Question: Please help with the implementation of svg animation from left to right. Attached code and gif. Thanks.

'''
.ab-container {
display: flex;
flex-direction: row;
width: 100%;
justify-content: space-between;
max-width: 400px;
height: 80px;
border: 1px solid black;
align-items: center;
padding: 20px;
}
'''
'''
<div class="ab-container">
<div class="vfa-box1">
<img src="https://svgshare.com/i/CLH.svg" width="80" height="11">
<div class="vfa-subtitle-box">
<span class="vfa-bold">Security</span>
</div>
</div>
<div class="vfa-box2">
<img src="https://svgshare.com/i/CLH.svg" width="80" height="11">
<div class="vfa-subtitle-box">
<span class="vfa-bold">Sales always</span>
</div>
</div>
<div class="vfa-box3">
<img src="https://svgshare.com/i/CLH.svg" width="80" height="11">
<div class="vfa-subtitle-box">
<span class="vfa-bold">Best quality</span>
</div>
</div>
</div>
'''
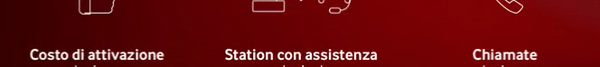
Answer: This is how I would do it:
I'm using your path as a clipping path: '<clipPath id="clip">'. Instead of the images I'm using SVG elements where I'm animating a line by changing the value of the 'stroke-dashoffset' attribute from 80 (total length) to 0. Each animation begins when the previous one ends.
'''
.ab-container {
display: flex;
flex-direction: row;
width: 100%;
justify-content: space-between;
max-width: 400px;
height: 80px;
border: 1px solid black;
align-items: center;
padding: 20px;
}
line {
stroke: #ffd328;
clip-path: url(#clip);
stroke-width: 11;
stroke-dasharray: 80;
}
'''
'''
<div class="ab-container">
<div class="vfa-box1">
<svg width="80px" height="11px" viewBox="34 60 80 11" >
<line x1="34" x2="114" y1="65.5" y2="65.5" stroke-dashoffset="80" >
<animate id="a"
attributeName="stroke-dashoffset"
from="80" to="0"
dur="1s"
fill="freeze"/>
</line>
</svg>
<div class="vfa-subtitle-box">
<span class="vfa-bold">Security</span>
</div>
</div>
<div class="vfa-box2">
<svg width="80px" height="11px" viewBox="34 60 80 11" >
<line x1="34" x2="114" y1="65.5" y2="65.5" stroke-dashoffset="80" >
<animate id="b"
attributeName="stroke-dashoffset"
from="80" to="0"
dur="1s"
begin="a.end"
fill="freeze"/>
</line>
</svg>
<div class="vfa-subtitle-box">
<span class="vfa-bold">Sales always</span>
</div>
</div>
<div class="vfa-box3">
<svg width="80px" height="11px" viewBox="34 60 80 11" >
<line x1="34" x2="114" y1="65.5" y2="65.5" stroke-dashoffset="80" >
<animate id="c"
attributeName="stroke-dashoffset"
from="80" to="0"
dur="1s"
begin="b.end"
fill="freeze"/>
</line>
</svg>
<div class="vfa-subtitle-box">
<span class="vfa-bold">Best quality</span>
</div>
</div>
</div>
<svg width="0" height="0" viewBox="34 60 80 11" >
<!-- Generator: Sketch 53.2 (72643) - https://sketchapp.com -->
<title>Fill 1</title>
<desc>Created with Sketch.</desc>
<clipPath id="clip">
<path id="stroke" d="M110.183516,61.<PHONE> C110.184437,61.<PHONE> 110.185359,61.<PHONE> 110.186281,61.<PHONE> C111.047584,61.<PHONE> 111.908888,61.<PHONE> 112.798303,61.<PHONE> C112.626411,60.<PHONE> 112.012116,60.<PHONE> 110.977076,60.<PHONE> C108.751235,60.<PHONE> 106.525394,60.<PHONE> 104.299553,60.<PHONE> C93.<PHONE>,59.954127 102.271871,61.<PHONE> 43.<PHONE>,60.<PHONE> C41.475067,59.<PHONE> 39.<PHONE>,60.<PHONE> 37.<PHONE>,60.<PHONE> C35.<PHONE>,60.<PHONE> 35.373589,60.<PHONE> 35.<PHONE>,61.<PHONE> C36.<PHONE>,61.<PHONE> 36.<PHONE>,61.<PHONE> 37.<PHONE>,61.<PHONE> C37.814641,61.<PHONE> 37.<PHONE>,61.<PHONE> 37.<PHONE>,61.<PHONE> C37.035827,61.706141 36.<PHONE>,61.<PHONE> 35.<PHONE>,61.<PHONE> C34.<PHONE>,61.<PHONE> 33.<PHONE>,62.<PHONE> 34.<PHONE>,63.<PHONE> C34.<PHONE>,64.<PHONE> 34.470349,64.<PHONE> 35.<PHONE>,64.<PHONE> C37.<PHONE>,64.941871 38.<PHONE>,64.<PHONE> 39.<PHONE>,64.<PHONE> C39.<PHONE>,65.<PHONE> 39.<PHONE>,65.102007 39.<PHONE>,65.<PHONE> C38.<PHONE>,65.<PHONE> 37.<PHONE>,65.<PHONE> 36.<PHONE>,65.<PHONE> C35.<PHONE>,65.<PHONE> 34.<PHONE>,65.<PHONE> 34.<PHONE>,66.537612 C34.<PHONE>,67.55883 35.<PHONE>,68.<PHONE> 36.764855,68.<PHONE> C37.<PHONE>,68.<PHONE> 38.<PHONE>,68.<PHONE> 38.768573,68.<PHONE> C38.<PHONE>,68.662223 38.<PHONE>,68.<PHONE> 38.<PHONE>,68.<PHONE> C38.<PHONE>,69.<PHONE> 37.<PHONE>,69.<PHONE> 36.<PHONE>,69.<PHONE> C38.<PHONE>,70.<PHONE> 39.<PHONE>,70.<PHONE> 40.<PHONE>,70.<PHONE> C94.<PHONE>,69.<PHONE> 77.945223,71.<PHONE> 93.<PHONE>,70.<PHONE> C98.<PHONE>,70.<PHONE> 102.630863,70.<PHONE> 107.045679,70.<PHONE> C108.509296,70.<PHONE> 109.902405,70.<PHONE> 111.172932,69.<PHONE> C110.401491,69.<PHONE> 109.776597,69.<PHONE> 109.152163,68.<PHONE> C109.17797,68.<PHONE> 109.204698,68.662223 109.231427,68.<PHONE> C109.899179,68.<PHONE> 110.568775,68.<PHONE> 111.234684,68.<PHONE> C112.301521,68.<PHONE> 113.22596,67.55883 113.299233,66.537612 C113.370201,65.<PHONE> 112.314885,65.<PHONE> 111.620865,65.<PHONE> C110.537438,65.<PHONE> 109.428204,65.<PHONE> 108.33003,65.<PHONE> C108.342012,65.102007 108.353072,65.<PHONE> 108.365054,64.<PHONE> C109.677517,64.<PHONE> 110.990902,64.941871 112.303825,64.<PHONE> C113.529651,64.<PHONE> 113.896477,64.<PHONE> 113.98081,63.<PHONE> C114.101549,62.<PHONE> 113.656842,61.<PHONE> 112.524566,61.<PHONE> C111.748517,61.<PHONE> 110.964173,61.706141 110.183516,61.<PHONE> Z" id="Fill-1"></path>
</clipPath>
</svg>
'''
And this is how I would do it using CSS animations. The logic is the same as before. I'm using the path to clip the lines, and I'm animating the stroke-dashoffset from 80 to 0.
'''
.ab-container {
display: flex;
flex-direction: row;
width: 100%;
justify-content: space-between;
max-width: 400px;
height: 80px;
border: 1px solid black;
align-items: center;
padding: 20px;
}
line {
stroke: #ffd328;
clip-path: url(#clip);
stroke-width: 11;
stroke-dasharray:80;
stroke-dashoffset:80;
animation:dash .5s forwards;
}
.vfa-box2 line{
animation-delay:.5s
}
.vfa-box3 line{
animation-delay:1s
}
@keyframes dash {
to {
stroke-dashoffset: 0;
}
}
'''
'''
<div class="ab-container">
<div class="vfa-box1">
<svg width="80px" height="11px" viewBox="34 60 80 11" >
<line x1="34" x2="114" y1="65.5" y2="65.5" stroke-dashoffset="80" >
</line>
</svg>
<div class="vfa-subtitle-box">
<span class="vfa-bold">Security</span>
</div>
</div>
<div class="vfa-box2">
<svg width="80px" height="11px" viewBox="34 60 80 11" >
<line x1="34" x2="114" y1="65.5" y2="65.5" stroke-dashoffset="80" >
</line>
</svg>
<div class="vfa-subtitle-box">
<span class="vfa-bold">Sales always</span>
</div>
</div>
<div class="vfa-box3">
<svg width="80px" height="11px" viewBox="34 60 80 11" >
<line x1="34" x2="114" y1="65.5" y2="65.5" stroke-dashoffset="80" >
</line>
</svg>
<div class="vfa-subtitle-box">
<span class="vfa-bold">Best quality</span>
</div>
</div>
</div>
<svg width="80px" height="11px" viewBox="34 60 80 11" >
<!-- Generator: Sketch 53.2 (72643) - https://sketchapp.com -->
<title>Fill 1</title>
<desc>Created with Sketch.</desc>
<clipPath id="clip">
<path id="stroke" d="M110.183516,61.<PHONE> C110.184437,61.<PHONE> 110.185359,61.<PHONE> 110.186281,61.<PHONE> C111.047584,61.<PHONE> 111.908888,61.<PHONE> 112.798303,61.<PHONE> C112.626411,60.<PHONE> 112.012116,60.<PHONE> 110.977076,60.<PHONE> C108.751235,60.<PHONE> 106.525394,60.<PHONE> 104.299553,60.<PHONE> C93.<PHONE>,59.954127 102.271871,61.<PHONE> 43.<PHONE>,60.<PHONE> C41.475067,59.<PHONE> 39.<PHONE>,60.<PHONE> 37.<PHONE>,60.<PHONE> C35.<PHONE>,60.<PHONE> 35.373589,60.<PHONE> 35.<PHONE>,61.<PHONE> C36.<PHONE>,61.<PHONE> 36.<PHONE>,61.<PHONE> 37.<PHONE>,61.<PHONE> C37.814641,61.<PHONE> 37.<PHONE>,61.<PHONE> 37.<PHONE>,61.<PHONE> C37.035827,61.706141 36.<PHONE>,61.<PHONE> 35.<PHONE>,61.<PHONE> C34.<PHONE>,61.<PHONE> 33.<PHONE>,62.<PHONE> 34.<PHONE>,63.<PHONE> C34.<PHONE>,64.<PHONE> 34.470349,64.<PHONE> 35.<PHONE>,64.<PHONE> C37.<PHONE>,64.941871 38.<PHONE>,64.<PHONE> 39.<PHONE>,64.<PHONE> C39.<PHONE>,65.<PHONE> 39.<PHONE>,65.102007 39.<PHONE>,65.<PHONE> C38.<PHONE>,65.<PHONE> 37.<PHONE>,65.<PHONE> 36.<PHONE>,65.<PHONE> C35.<PHONE>,65.<PHONE> 34.<PHONE>,65.<PHONE> 34.<PHONE>,66.537612 C34.<PHONE>,67.55883 35.<PHONE>,68.<PHONE> 36.764855,68.<PHONE> C37.<PHONE>,68.<PHONE> 38.<PHONE>,68.<PHONE> 38.768573,68.<PHONE> C38.<PHONE>,68.662223 38.<PHONE>,68.<PHONE> 38.<PHONE>,68.<PHONE> C38.<PHONE>,69.<PHONE> 37.<PHONE>,69.<PHONE> 36.<PHONE>,69.<PHONE> C38.<PHONE>,70.<PHONE> 39.<PHONE>,70.<PHONE> 40.<PHONE>,70.<PHONE> C94.<PHONE>,69.<PHONE> 77.945223,71.<PHONE> 93.<PHONE>,70.<PHONE> C98.<PHONE>,70.<PHONE> 102.630863,70.<PHONE> 107.045679,70.<PHONE> C108.509296,70.<PHONE> 109.902405,70.<PHONE> 111.172932,69.<PHONE> C110.401491,69.<PHONE> 109.776597,69.<PHONE> 109.152163,68.<PHONE> C109.17797,68.<PHONE> 109.204698,68.662223 109.231427,68.<PHONE> C109.899179,68.<PHONE> 110.568775,68.<PHONE> 111.234684,68.<PHONE> C112.301521,68.<PHONE> 113.22596,67.55883 113.299233,66.537612 C113.370201,65.<PHONE> 112.314885,65.<PHONE> 111.620865,65.<PHONE> C110.537438,65.<PHONE> 109.428204,65.<PHONE> 108.33003,65.<PHONE> C108.342012,65.102007 108.353072,65.<PHONE> 108.365054,64.<PHONE> C109.677517,64.<PHONE> 110.990902,64.941871 112.303825,64.<PHONE> C113.529651,64.<PHONE> 113.896477,64.<PHONE> 113.98081,63.<PHONE> C114.101549,62.<PHONE> 113.656842,61.<PHONE> 112.524566,61.<PHONE> C111.748517,61.<PHONE> 110.964173,61.706141 110.183516,61.<PHONE> Z" id="Fill-1"></path>
</clipPath>
</svg>
'''